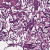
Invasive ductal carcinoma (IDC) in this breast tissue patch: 0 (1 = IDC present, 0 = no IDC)